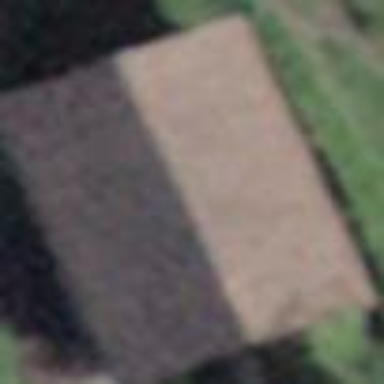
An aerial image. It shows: Shed building.